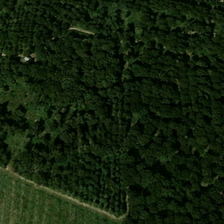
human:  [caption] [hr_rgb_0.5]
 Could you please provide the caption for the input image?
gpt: many green tree form a piece of forest .

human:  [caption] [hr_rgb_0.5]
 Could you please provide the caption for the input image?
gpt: many green tree form a piece of forest .

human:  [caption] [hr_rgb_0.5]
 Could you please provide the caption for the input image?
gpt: many green tree form a piece of forest .

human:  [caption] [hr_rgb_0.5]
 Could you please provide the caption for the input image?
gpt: many green tree form a piece of forest .

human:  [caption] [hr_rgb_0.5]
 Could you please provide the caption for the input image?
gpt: many green tree form a piece of forest .